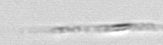
Label: Leptocylindrus